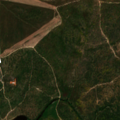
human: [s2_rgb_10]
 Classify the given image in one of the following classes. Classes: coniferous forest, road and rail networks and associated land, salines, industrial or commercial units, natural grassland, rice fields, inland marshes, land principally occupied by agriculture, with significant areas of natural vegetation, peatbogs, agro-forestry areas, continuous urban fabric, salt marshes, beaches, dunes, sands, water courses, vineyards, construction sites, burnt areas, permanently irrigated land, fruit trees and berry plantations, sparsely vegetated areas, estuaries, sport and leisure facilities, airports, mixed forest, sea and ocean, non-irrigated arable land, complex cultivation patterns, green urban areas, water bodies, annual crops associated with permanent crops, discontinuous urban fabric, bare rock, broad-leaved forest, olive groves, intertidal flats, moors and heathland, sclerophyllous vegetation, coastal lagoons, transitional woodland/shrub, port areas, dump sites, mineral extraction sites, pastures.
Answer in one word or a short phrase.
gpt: continuous urban fabric